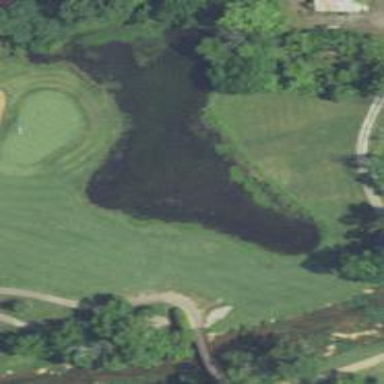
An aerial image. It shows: Scenic golf fairway.